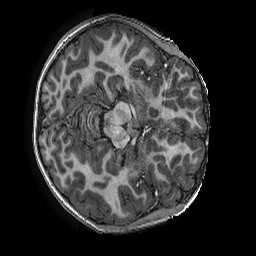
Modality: T1w
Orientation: axial
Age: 9
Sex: female
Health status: ill
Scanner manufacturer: ge
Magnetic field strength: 3 T
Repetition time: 0.007644 s
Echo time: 0.003468 s